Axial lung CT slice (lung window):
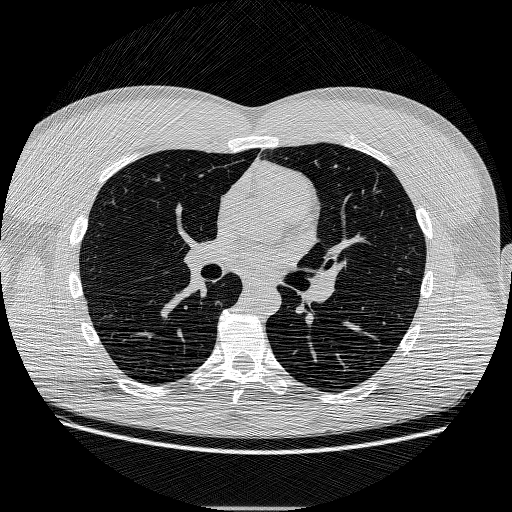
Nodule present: no